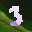
Label: 3